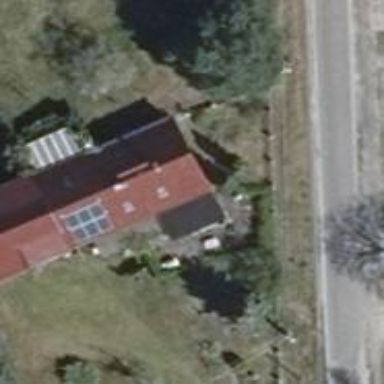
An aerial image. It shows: House with flat grey roof.